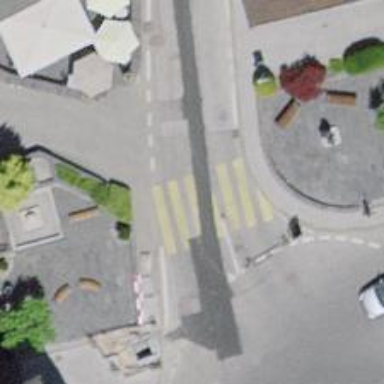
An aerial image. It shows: Zebra crossing on the road.